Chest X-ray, PA view. Patient: 61 years old, sex M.
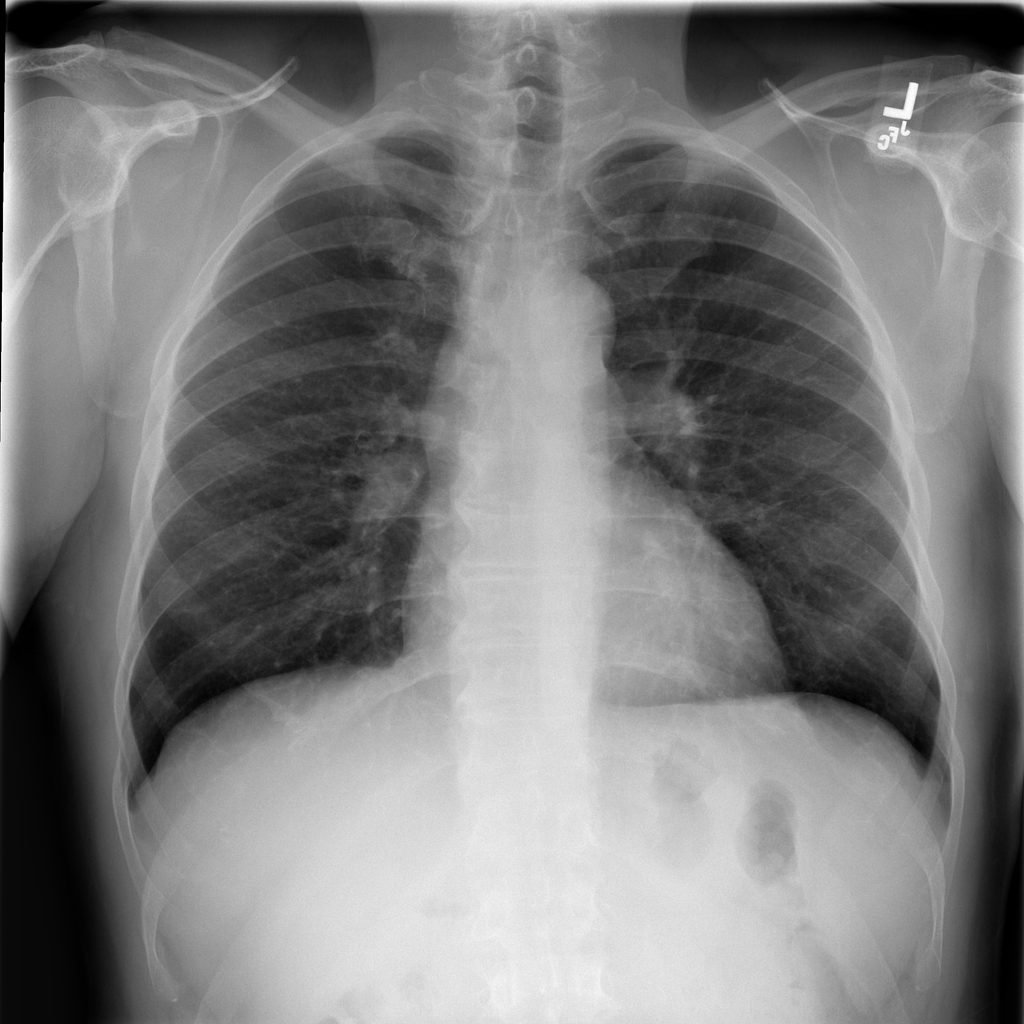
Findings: No Finding